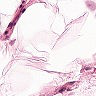
Metastatic tissue present: no